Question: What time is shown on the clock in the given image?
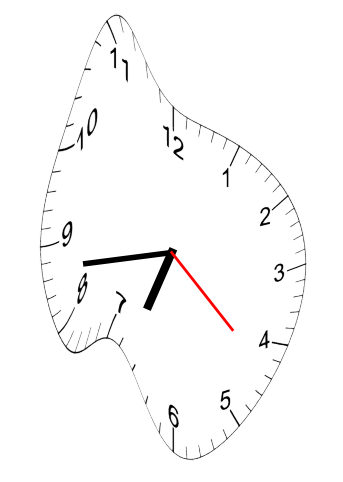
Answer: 06:43:22